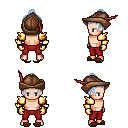
a pixel art fantasy rpg character, male body template, human, light skin, gold arm armor, red pants, white cyan short topknot hairstyle, leather cap, gold gloves, brown slippers, four views (front, back, left, right), 2x2 character sprite sheet, small pixel art, hard edges, no anti-aliasing